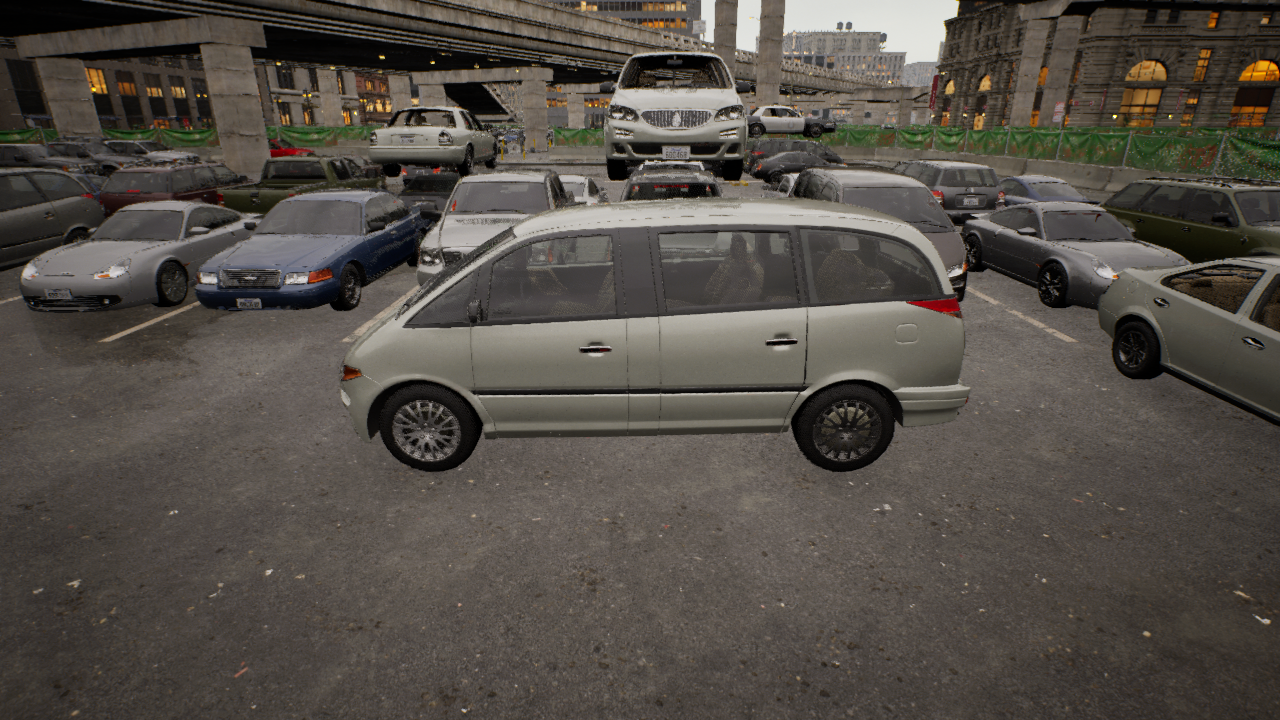
Venue: arterial
Lighting: golden hour
Vehicle rig: minivan